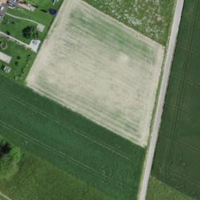
EUNIS habitat code: 52
Species observed at this site:
Artemisia vulgaris